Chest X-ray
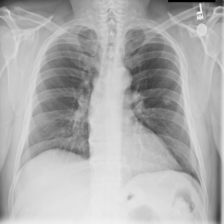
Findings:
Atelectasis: negative
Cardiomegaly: negative
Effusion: negative
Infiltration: negative
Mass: positive
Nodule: positive
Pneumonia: negative
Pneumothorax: negative
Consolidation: negative
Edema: negative
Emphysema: negative
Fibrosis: negative
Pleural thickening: positive
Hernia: negative